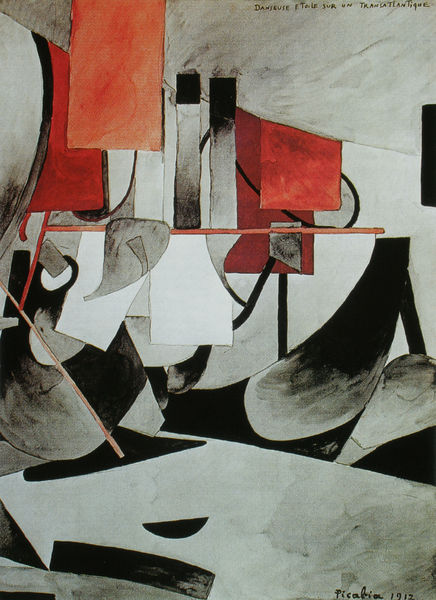
Titel: Primaballerina auf einem Überseedampfer
Künstler: Francis Picabia
Standort: Paris
Institution: (Privatbesitz)
Schlagwörter: weiß, aquarell, dreieck, kubismus, wäsche, grau, raum, schwarz, zeichnung, rot, tuch, muster, signatur, tücher, kreis, schrift, papier, abstrakt, formen, linien, abstraktion, linie, text, kreise, stange, dreiecke, viereck, vierecke, installation, elemente, räumlich, trockenboden